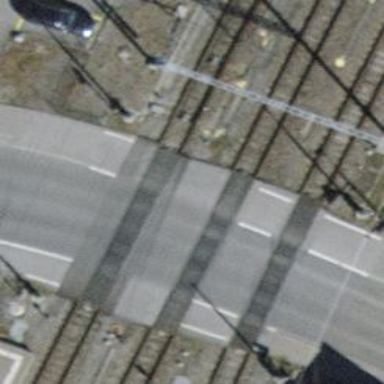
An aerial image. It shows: Crossing for the railway.